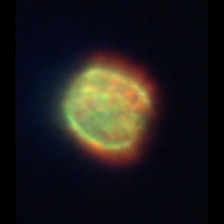
Taxon: Centric
Group: Diatoms